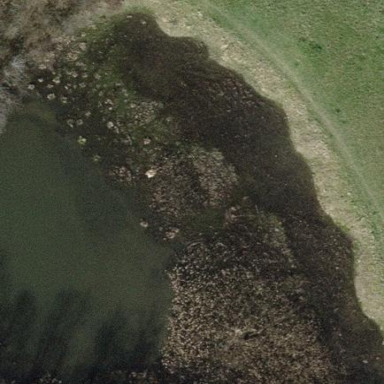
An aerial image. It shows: Marshy wetland area.